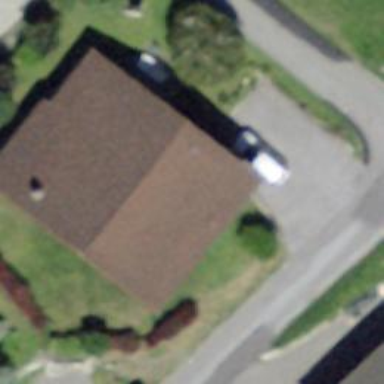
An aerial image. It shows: Simple house.